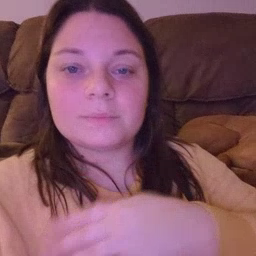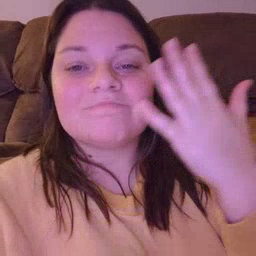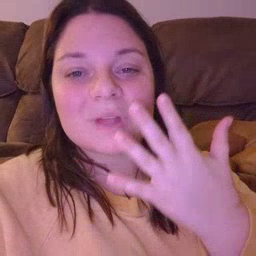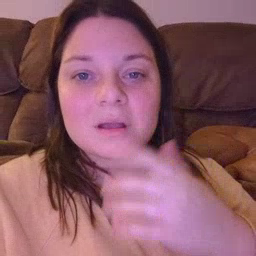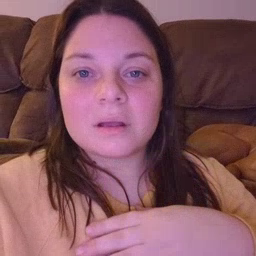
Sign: sad